Question: I'm creating a very simple UI using Tkinter and python, but I'm having trouble sizing GUI elements and using the grid format to place them correctly. Here's a first-order approximation of what I'm trying to have:

Here's the code I have so far. I keep getting close, but I don't think I really understand what I'm doing. Any help is much appreciated!
'''
#User interface
root = Tk()
window_width = root.winfo_screenwidth()
window_height = root.winfo_screenheight()
root.geometry ("%dx%d"%(window_width,window_height))
menu_bar = Menu(root)
menu = Menu(menu_bar, tearoff=0)
menu.add_command(label="Open", command = open_file)
menu.add_command(label="Save", command = save)
menu.add_separator()
menu.add_command(label="Quit", command = exit)
menu_bar.add_cascade(label="File",menu=menu)
root.config(menu=menu_bar)
#textbox is the window in which the code is written
textbox = Text(root, width=50, height = window_height/20+4)
#canvas is where the car will go
canvas_frame= Frame(root, width = window_width/1.5, height = window_height-200)
canvas_frame.configure(borderwidth=1.5,background='black')
canvas = Canvas(canvas_frame, width = window_width/1.5, height = window_height-200)
#console to print to
console = Text(root, width = int(window_width/1.5), height = 10)
run_button = Button(root, text = "Run", command = lambda:generate_program(textbox.get(1.0,END)))
clear_button = Button(root, text = "Clear text", command = clear)
#add them to frame
textbox.grid(row=0, column=0, rowspan=20, columnspan=10)
run_button.grid(row=21,column=0)
clear_button.grid(row=21,column=1)
canvas_frame.grid(row=0,rowspan=10,column=21,columnspan=25)
canvas.grid(row=0, rowspan=1, column=21, columnspan=25)
console.grid(row = 1, rowspan=1, column = 21, columnspan=25)
root.mainloop()
'''
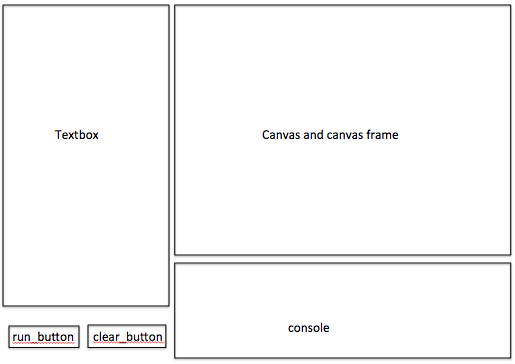
Answer: In my opinion, this is layout can be much easier with the pack geometry manager. One of the problems is that you are trying to make the width and the height of each widget fit in its place with 'rowspan' and 'columspan' options. Also, since 'canvas'is inside a frame, you have to think that it is like inside a new window, so a simple call to 'canvas.grid()' would be enough.
However, with 'pack()' you just have to put 'textbox', 'run_button' and 'clear_button' inside a new frame:
'''
left_frame = Frame(root)
textbox = Text(left_frame, ...)
run_button = Button(left_frame, ...)
clear_button = Button(left_frame, ...)
canvas_frame= Frame(root, ...)
canvas_frame.configure(borderwidth=1.5,background='black')
canvas = Canvas(canvas_frame, ...)
console = Text(root, ...)
left_frame.pack(side=LEFT)
textbox.pack()
run_button.pack(side=LEFT)
clear_button.pack()
canvas_frame.pack()
canvas.pack()
console.pack()
'''